Question: Alright I have a potentially tricky question regarding interacting with shapes created via CSS3. See the following fiddle: <URL>
Code example:
'''
<div class="container">
<div class="l1"></div>
<div class="l2"></div>
<div class="l3"></div>
</div>
'''
with the following CSS:
'''
.container {
width: 570px; height: 570px;
position: relative;
}
.l1 {
width: 352px;
height: 352px;
background: red;
position: absolute;
top: 109px;
left: 109px;
z-index: 999;
-webkit-border-radius: 176px;
border-radius: 176px;
}
.l2 {
width: 464px;
height: 464px;
background: blue;
position: absolute;
top: 53px;
left: 53px;
z-index: 998;
-webkit-border-radius: 232px;
border-radius: 232px;
}
.l3 {
width: 570px;
height: 570px;
background: green;
position: absolute;
z-index: 997;
-webkit-border-radius: 285px;
border-radius: 285px;
}
.l1:hover, .l2:hover, .l3:hover {
background: #fff;
}
'''
My problem is this: I want to apply CSS to each shape on hover. The shapes are created by setting a border radius equal to half the div width/height (creating a circle). However when you hover over the empty area hidden by the radius, you still trigger a hover state on that element. Here's an image to illustrate what I mean:

Is there any way to avoid this? Will I need to use the canvas element for this instead of simple rounded divs?
Edit: Looks like this is specific to WebKit browsers as it works fine in Firefox.
Edit 2: I'm accepting Niels's solution as he's correct, the box model dictates that elements are rectangles, so the way I was going about this was wrong. However I was able to accomplish what I needed with SVGs. Here's an example Fiddle in case anyone is interested: <URL>
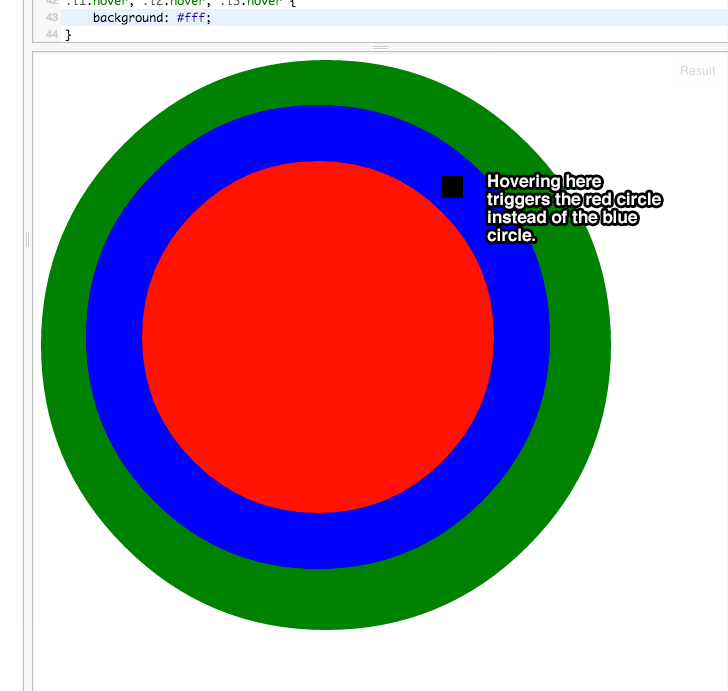
Answer: The CSS standards do not define this behaviour in level 2 nor 3. All they define is:
> The :hover pseudo-class applies while the user designates an element with a pointing device, but does not necessarily activate it. For example, a visual user agent could apply this pseudo-class when the cursor (mouse pointer) hovers over a box generated by the element.
The CSS box model implicitly states that all block elements form rectangular boxes. Just as text will not float in a circular way around your divs, for all intents and purposes your circles are still rectangular in layout, and to Webkit in behaviour. Gecko developers apparently have gone the extra mile to respect border-radius for hovers, but that is actually inconsistent since they don't do it for 'gaps' in backgrounds and the like, which are essentially also just visual changes just like border-radius.
In short, don't expect browser behaviour to change on this, since CSS standards don't define the behaviour. The only way to properly implement it cross-all-browser is with Javascript and some smart Pythagoras calculations on mouse positions.